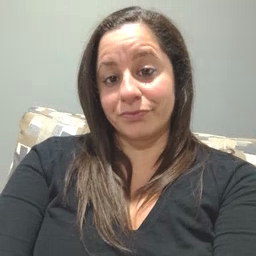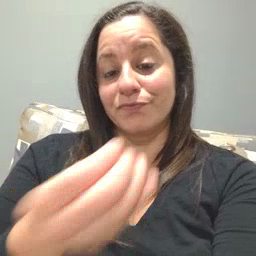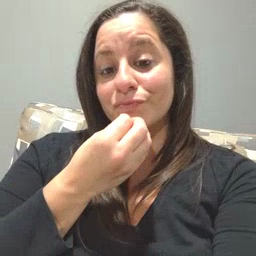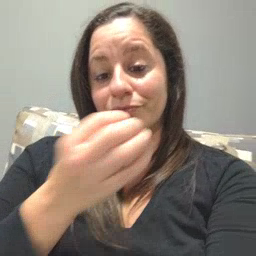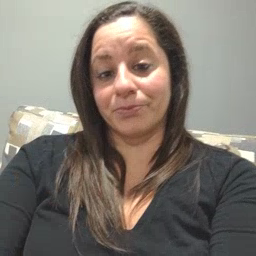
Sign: food